Question: I'm starting in html and I got some problems in it, my teacher is like "you got internet go search for it" but I couldn't find anything to get it to work, so sorry if it's a basic question...
So, my question is, in the follow image, I have a text under an image that I want to put under the text in the side of image and I also wanted to be able to add some text under that date "24 de Abril de 2014"...
There is an image to explain my problem:

And here is what I have, my Div:
'''
<div class="inline" id="noticiaDiv">
<tr
<a href="noticia1.html" title="Deco defende venda de gas de botija de marca branca" aling="left">
<img src="documentos_apoio/gas.jpg" width="170px" height="170px" style="vertical-align: top"></img>
<a class="titulo" href="noticia1.html" target="_top">
Deco defende venda de gas de botija de marca branca
<br>
</a>
<font class="data" target="_top">24 de Abril de 2014</font>
</tr>
</div>
'''
and my css of the classes:
'''
div.inline {
width: 1350px;
float:left;
}
.data {
text-align: left;
font-family: "Times New Roman", Georgia, Serif;
font-size: 14px;
}
.titulo {
text-align: left;
font-family: "Times New Roman", Georgia, Serif;
font-size: 16px;
font-weight: bold;
}
#noticaDiv {
width: 100%;
position: relative;
}
'''
Thank you in advance for the help!
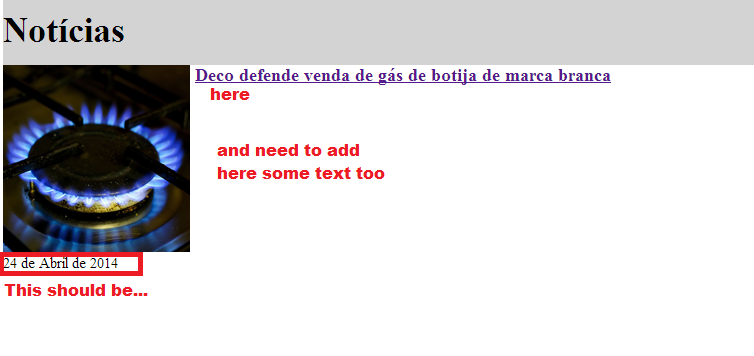
Answer: you can try this code
'''
<table>
<tr>
<td><img src="documentos_apoio/gas.jpg" alt="" width="170px" height="170px" style="vertical-align: top" /></td>
<td><a class="titulo" href="noticia1.html">Deco defende venda de gas de botija de marca branca</a>
<br />
<br />
24 de Abril de 2014
<br />
Some Text Here
</td>
</tr>
</table>
'''
or see <URL>